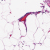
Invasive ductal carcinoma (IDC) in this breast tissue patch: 0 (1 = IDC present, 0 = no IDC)